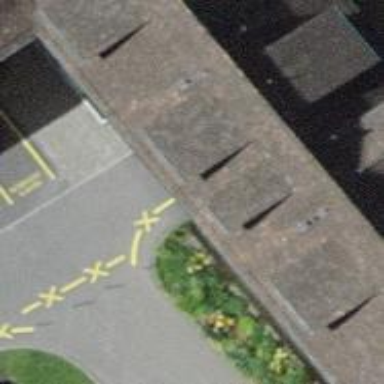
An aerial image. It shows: Path tunnel passing through building.